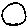
Label: circle